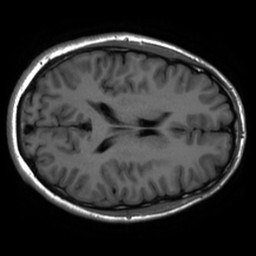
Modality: inplaneT1
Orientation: axial
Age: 20
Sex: male
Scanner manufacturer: ge
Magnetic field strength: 3 T
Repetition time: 2.499 s
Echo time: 0.02513 s